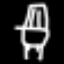
Label: chair